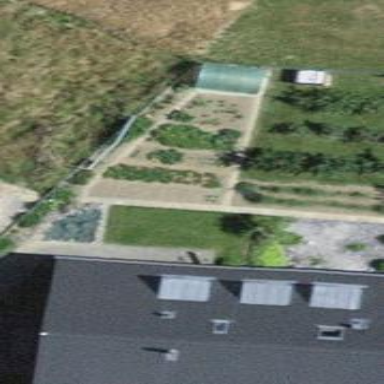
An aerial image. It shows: Garden area designated for leisure land.